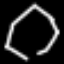
Label: octagon